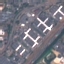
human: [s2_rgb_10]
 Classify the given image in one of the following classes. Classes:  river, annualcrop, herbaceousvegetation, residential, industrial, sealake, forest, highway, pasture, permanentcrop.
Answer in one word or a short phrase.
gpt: Industrial